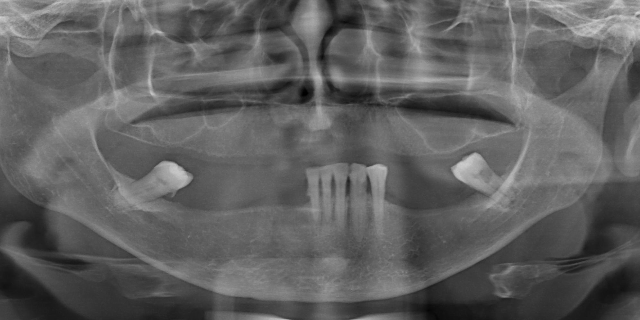
adult